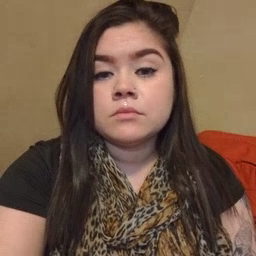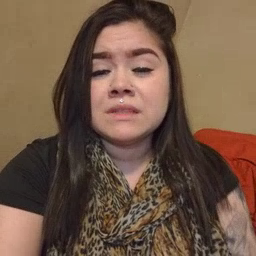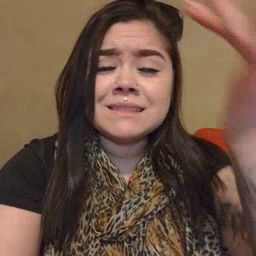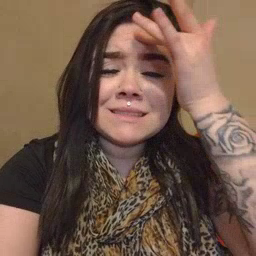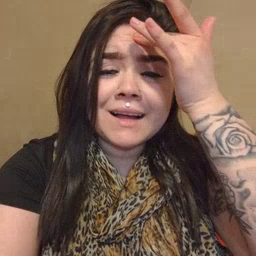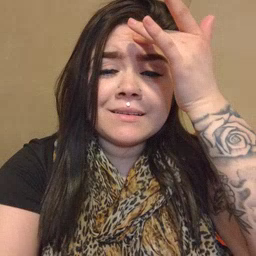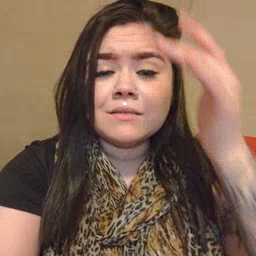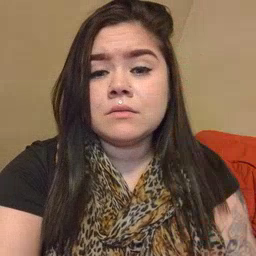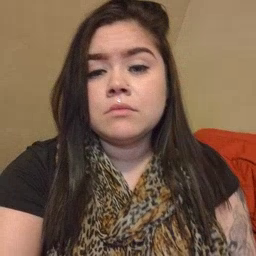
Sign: sick